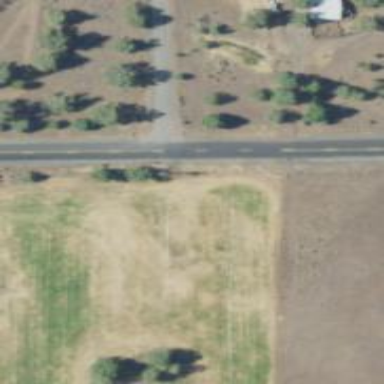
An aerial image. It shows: Unclassified road with asphalt surface.